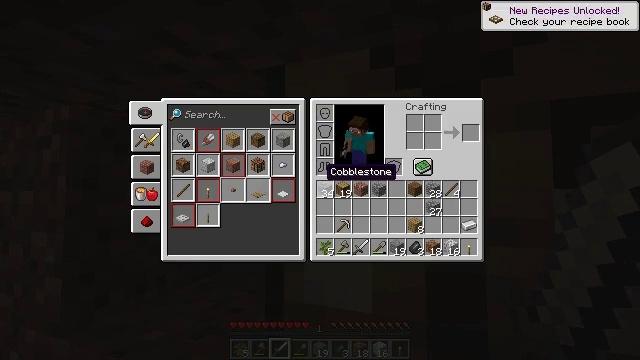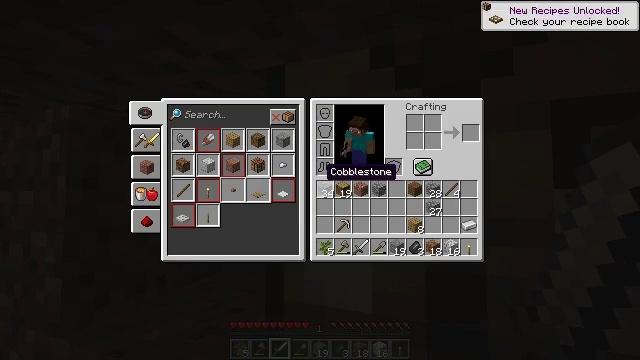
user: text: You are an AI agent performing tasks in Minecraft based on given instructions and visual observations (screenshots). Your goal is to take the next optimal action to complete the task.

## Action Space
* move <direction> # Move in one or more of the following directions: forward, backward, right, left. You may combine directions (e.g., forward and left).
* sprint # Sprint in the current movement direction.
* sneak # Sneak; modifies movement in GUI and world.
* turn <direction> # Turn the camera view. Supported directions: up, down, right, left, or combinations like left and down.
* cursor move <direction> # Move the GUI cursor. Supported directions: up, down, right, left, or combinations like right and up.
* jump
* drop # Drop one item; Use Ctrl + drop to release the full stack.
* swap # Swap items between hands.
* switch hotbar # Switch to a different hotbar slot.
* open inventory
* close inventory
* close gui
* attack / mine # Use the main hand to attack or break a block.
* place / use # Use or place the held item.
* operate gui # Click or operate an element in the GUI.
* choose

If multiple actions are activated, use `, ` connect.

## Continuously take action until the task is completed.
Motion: motion action
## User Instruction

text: Transform iron ore into an iron ingot using the furnace.
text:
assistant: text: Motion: no_op
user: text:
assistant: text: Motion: no_op